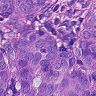
Metastatic tissue present: yes